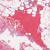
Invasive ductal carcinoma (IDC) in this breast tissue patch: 0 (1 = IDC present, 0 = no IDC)